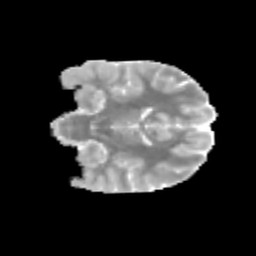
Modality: MD
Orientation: coronal
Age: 13
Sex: female
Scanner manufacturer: siemens
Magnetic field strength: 3 T
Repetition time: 3.8 s
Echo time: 0.07 s